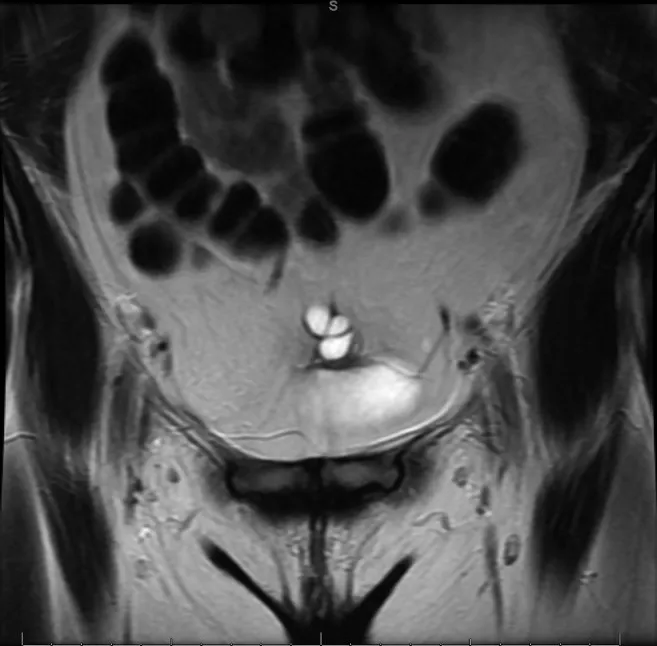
A coronal view showing the cyst and bladder.
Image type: radiology (mri)